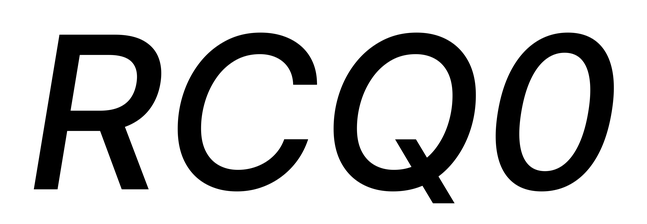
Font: Inter-Italic_Medium_Italic